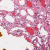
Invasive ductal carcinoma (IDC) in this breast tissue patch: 0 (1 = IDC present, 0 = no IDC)